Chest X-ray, AP view. Patient: 49 years old, sex F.
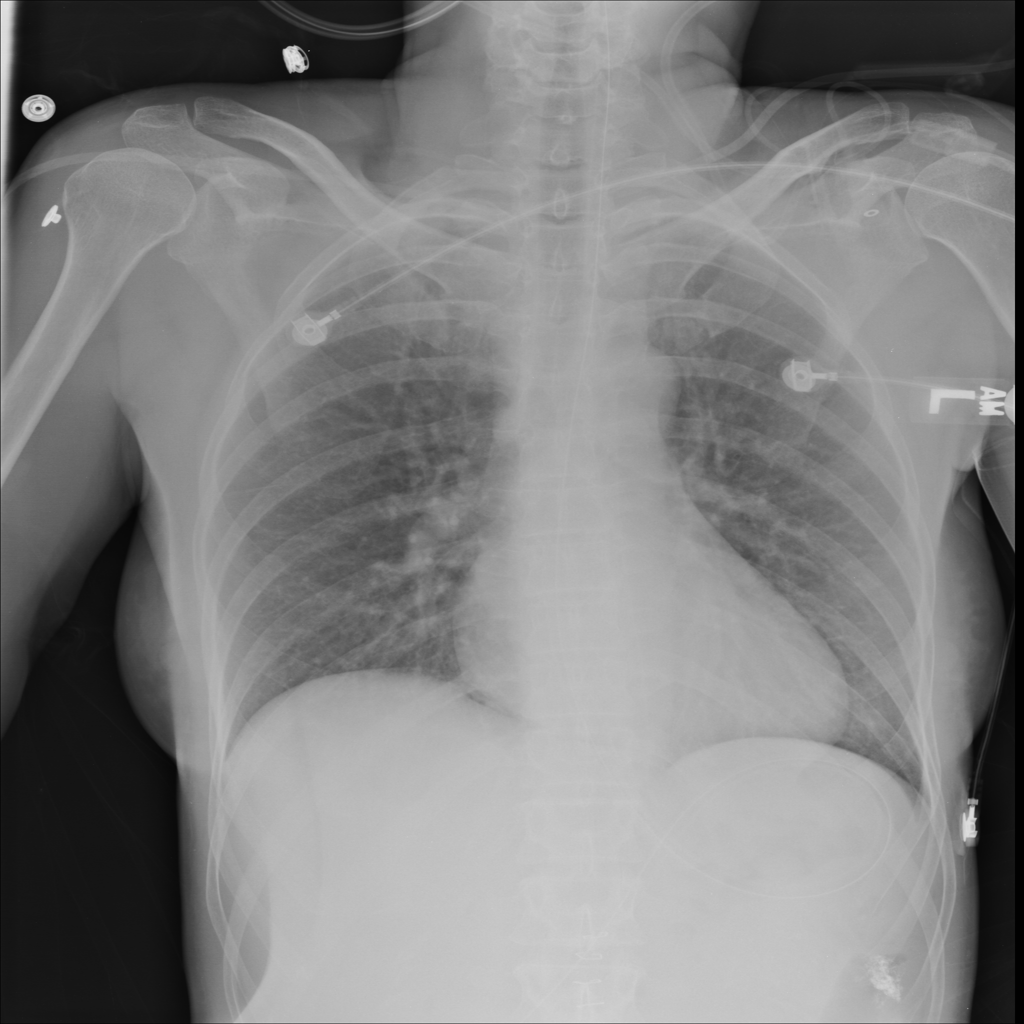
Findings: No Finding